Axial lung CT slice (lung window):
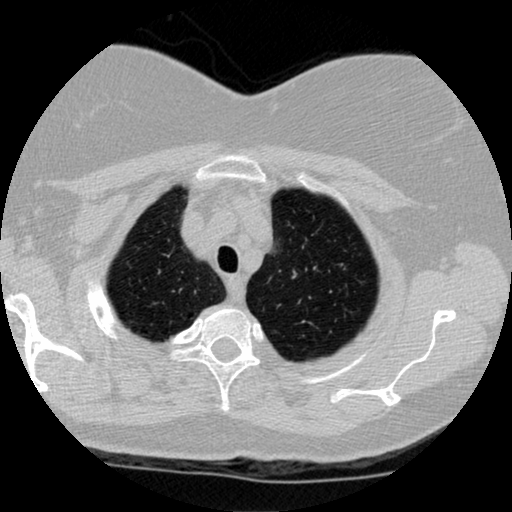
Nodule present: no